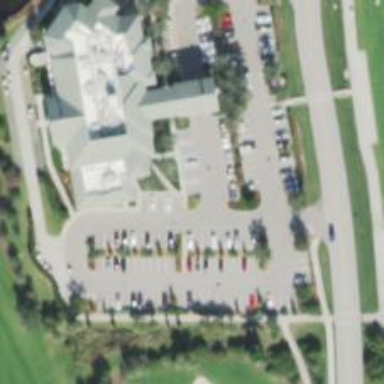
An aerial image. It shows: Parking space.